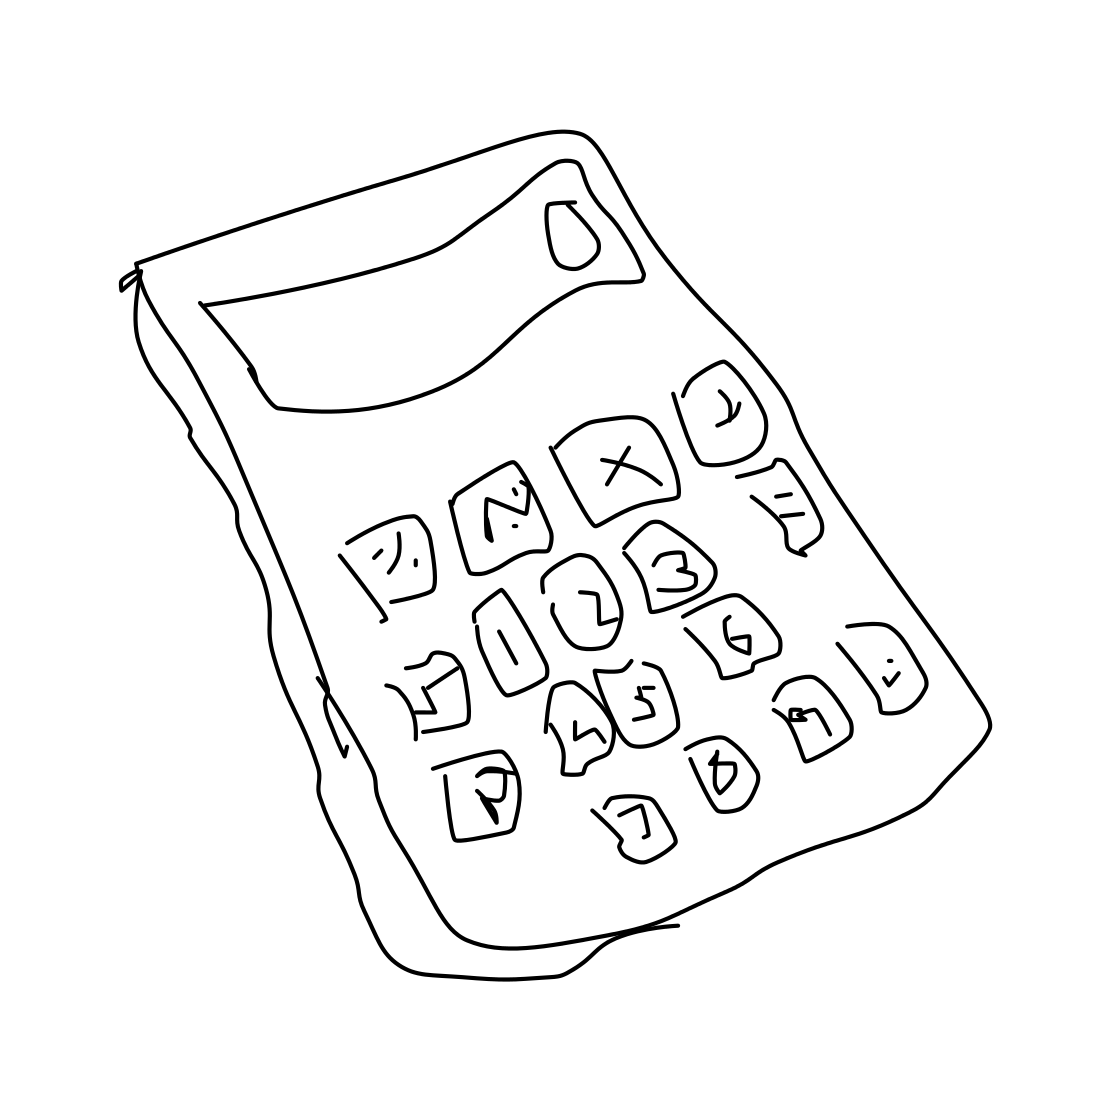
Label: calculator